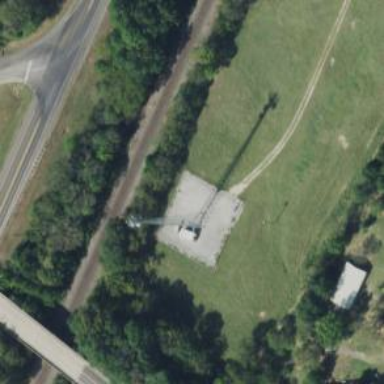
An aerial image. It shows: Mast structure.